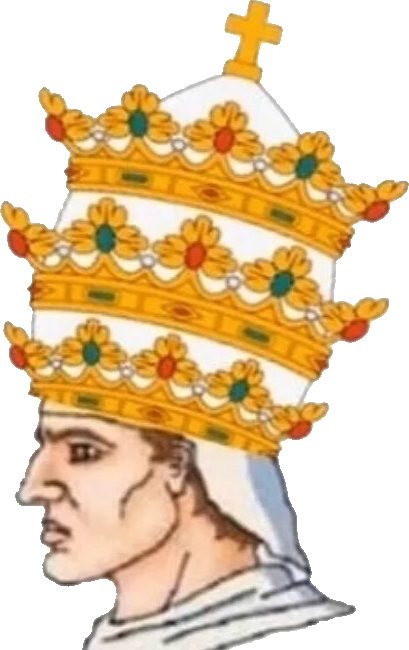
Label: 4_Yes_Chad